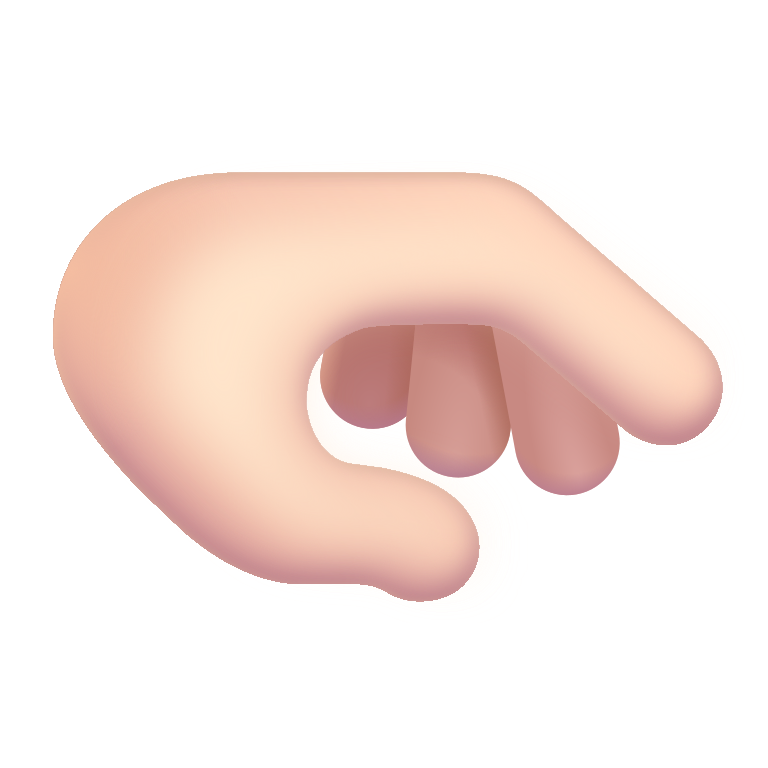
palm down hand color light